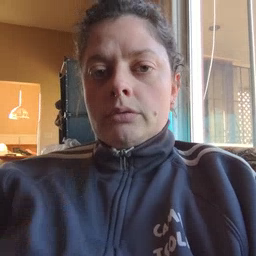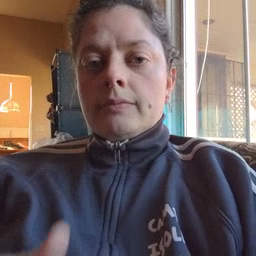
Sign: fast